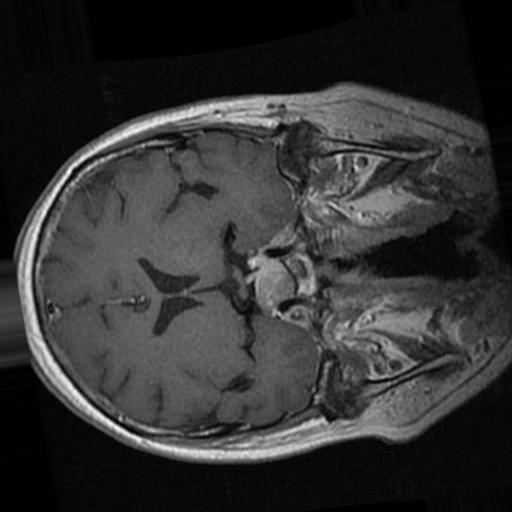
Label: brain_tumor